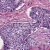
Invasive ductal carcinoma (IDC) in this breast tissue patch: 0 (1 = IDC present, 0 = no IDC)